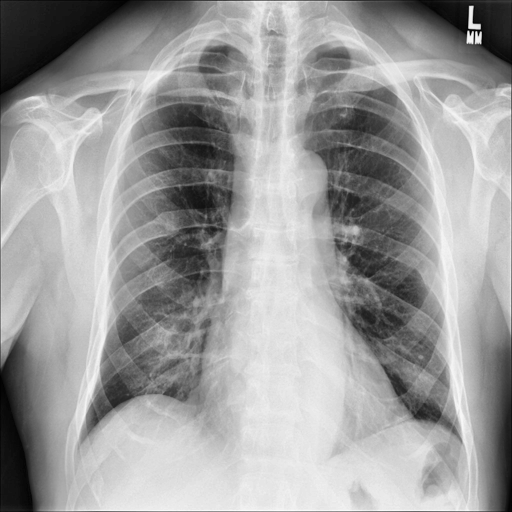
Finding: NORMAL